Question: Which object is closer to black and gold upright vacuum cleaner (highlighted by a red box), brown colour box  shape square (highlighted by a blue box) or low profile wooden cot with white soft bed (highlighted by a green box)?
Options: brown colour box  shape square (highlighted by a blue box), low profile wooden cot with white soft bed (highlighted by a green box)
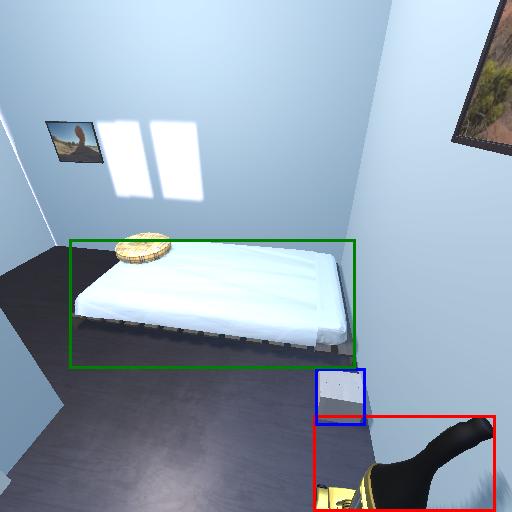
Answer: brown colour box  shape square (highlighted by a blue box)